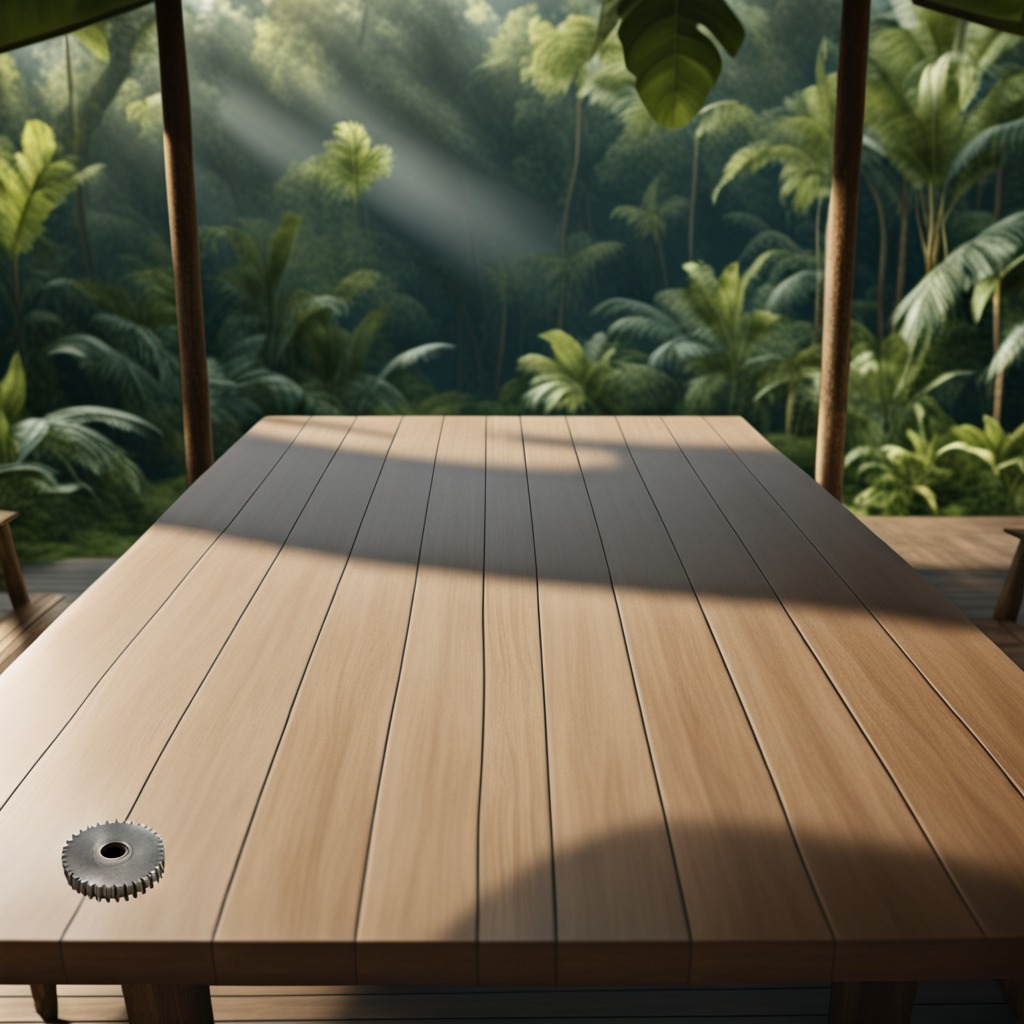
A steel gear with teeth is lying on a wooden table inside a jungle field workshop tent.